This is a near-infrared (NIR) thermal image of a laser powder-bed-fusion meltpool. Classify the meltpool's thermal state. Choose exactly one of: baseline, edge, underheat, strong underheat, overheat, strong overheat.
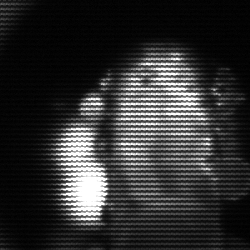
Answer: strong underheat